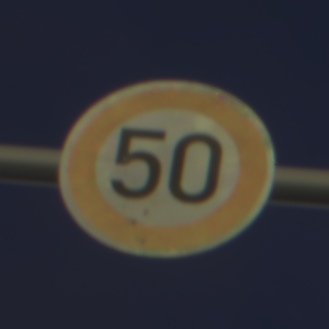
Verkehrszeichen: Geschwindigkeit50
Umgebung: Outdoor, Urban
Tageszeit: Night
Wetter: PartlyCloudy
Licht: Artificial
Jahreszeit: NotSpecified
Kontrast: HighContrast